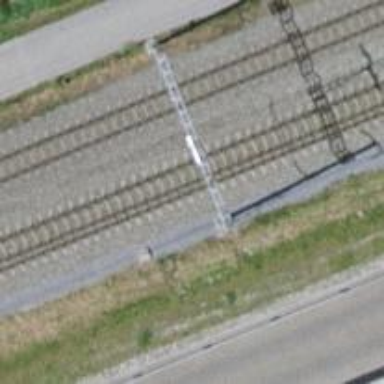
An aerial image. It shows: Power pole.